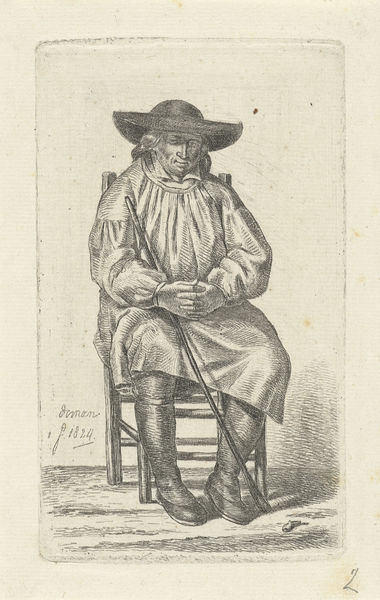
Titel: Zittende man
Künstler: Anthonie Willem Hendrik Nolthenius de Man
Standort: Amsterdam
Institution: Rijksmuseum
Schlagwörter: mann, sitzen, hut, stuhl, rock, herr, hände, haare, mantel, stab, schoß, bauer, stiefel, hirte, stifel, gefalten, bilck, 1824